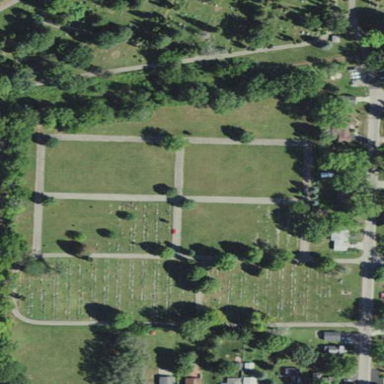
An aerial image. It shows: Cemetery.